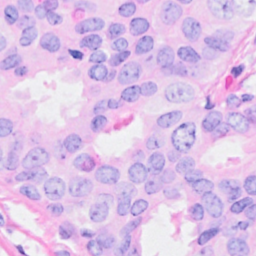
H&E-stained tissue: Breast